Field crop: maize
Growth stage: 2
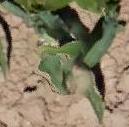
Species: maize